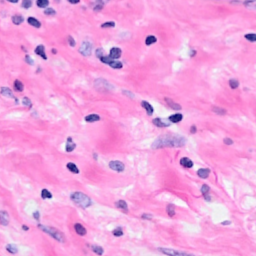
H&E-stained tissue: Breast